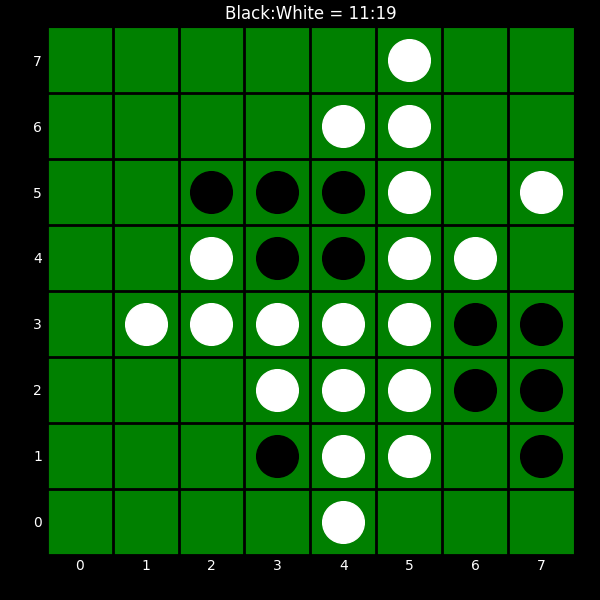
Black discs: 11
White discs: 19